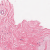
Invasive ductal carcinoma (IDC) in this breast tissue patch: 0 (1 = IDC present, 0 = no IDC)